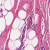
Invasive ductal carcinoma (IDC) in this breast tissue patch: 0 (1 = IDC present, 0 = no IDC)